Interaction volume radius: 10 \u00c5
Interaction volume height: 10 \u00c5
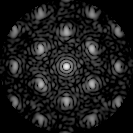
Disorder parameter: 0.2866